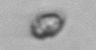
Label: Heterocapsa_rotundata